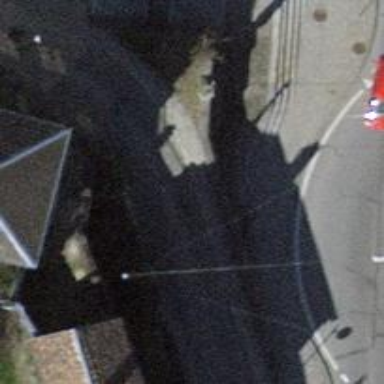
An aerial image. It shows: Retaining wall.